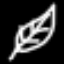
Label: leaf